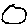
Label: circle